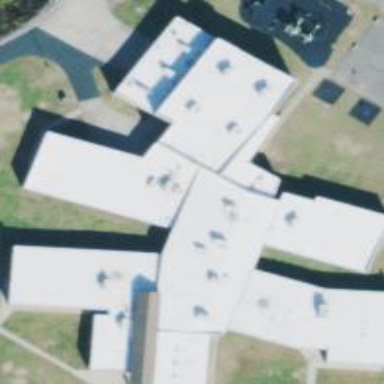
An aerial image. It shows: School building.